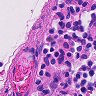
Metastatic tissue present: no